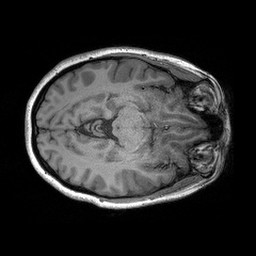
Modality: T1w
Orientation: axial
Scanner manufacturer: siemens
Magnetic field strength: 3 T
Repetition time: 2.3 s
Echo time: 0.00298 s